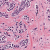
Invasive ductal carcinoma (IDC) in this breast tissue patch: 1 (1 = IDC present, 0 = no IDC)